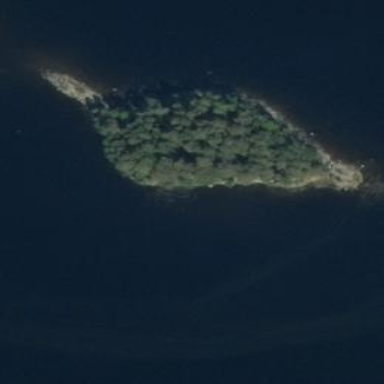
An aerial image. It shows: Islet.